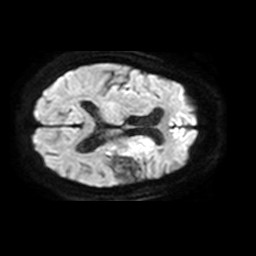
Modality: TRACE
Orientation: axial
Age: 66
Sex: female
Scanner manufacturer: philips
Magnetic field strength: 1.5 T
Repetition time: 4.82 s
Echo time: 0.07764 s